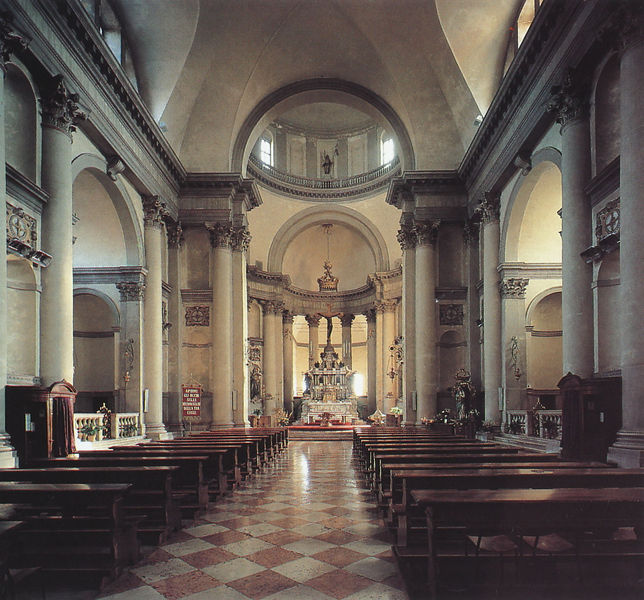
Titel: Il Redentore
Künstler: Andrea Palladio
Standort: Venedig, Il Redentore (EU - I - Venetien)
Schlagwörter: gott, fenster, licht, säulen, rot, schachbrettmuster, teppich, kirche, innen, schiff, bogen, bank, gestühl, geländer, bögen, schild, fliesen, kachel, beten, altar, bänke, kirchenschiff, mittelschiff, lernen, glauben, mamor, pfarrhaus, kachelboden, beichtstuhl, beichtstühle